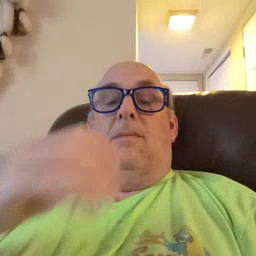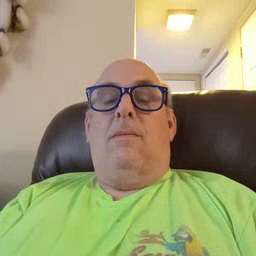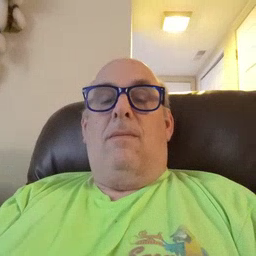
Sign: car